Question: I have an RGB image 'm' in MATLAB
<URL>
I normalized it using the formula
'''
im = mean(m,3);
im = (im-min(im(:))) / (max(im(:))-min(im(:)));
'''
I read that the normalized module stretches the image pixel values to cover the entire pixel value range (0-1) but I still have some steps between 0 and 1 in the histogram of my normalized image.

Can anyone help me out here by explaining the reason of these grey values.
Thank You
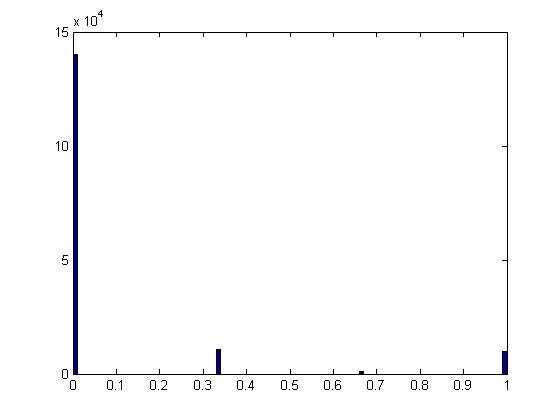
Answer: I assume you use the mean of the three components instead of the function 'rgb2gray' because it has some advantages in your case. ('rgb2gray' does something similar: it uses a weighted sum).
Subtracting the minimum and dividing by the maximum doesn't convert your image to binary. It will only scale all values to the range (0,1), which is the case in your example. This only means that all values are 0 and 1, not exactly 0 or 1. If you want a binary image, i.e. only 0 and 1, you will need to use a threshold to convert the grayscale image to binary.
A method which is often used, is to calculate a threshold using Otsu's method:
'''
threshold = graythresh(im); % calculate threshold
binaryImage = im2bw(im,threshold); % convert image to binary
'''
If your image is saved as 'uint8' then normalizing the image should convert your image to binary, as 'uint8' only can handle integer numbers and any numbers between are rounded. That means you assume the optimal threshold to be at 0.5.